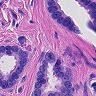
Metastatic tissue present: yes